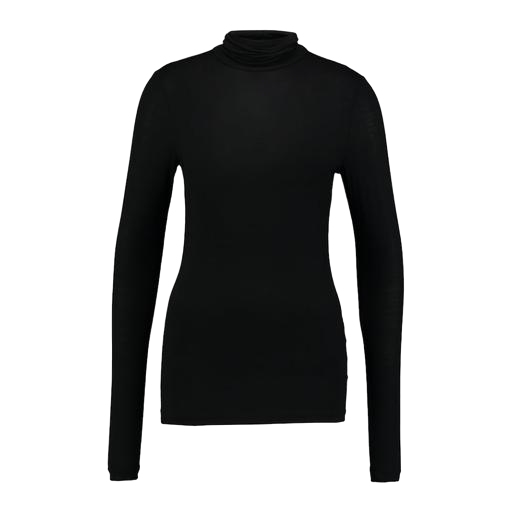
black polo-neck top, high-neck ribbed-jersey t-shirt, vero moda black high neck blouse, white background